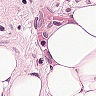
Metastatic tissue present: yes